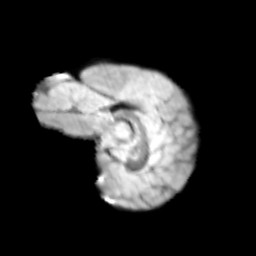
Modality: T2w
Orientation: sagittal
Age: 10
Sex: male
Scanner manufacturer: siemens
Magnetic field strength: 3 T
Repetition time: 3.8 s
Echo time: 0.07 s